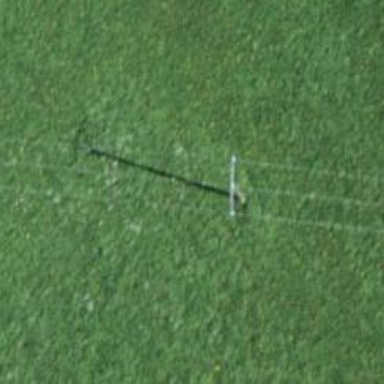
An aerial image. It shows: Minor power line with 3 cables.